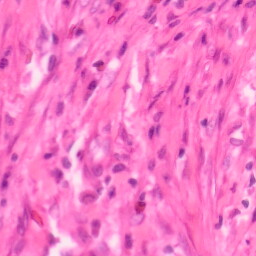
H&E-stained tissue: Colon